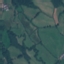
Land use / land cover: Pasture